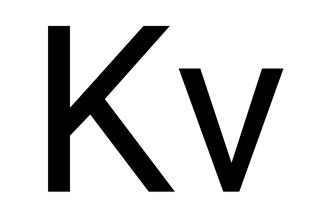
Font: Roboto_Regular